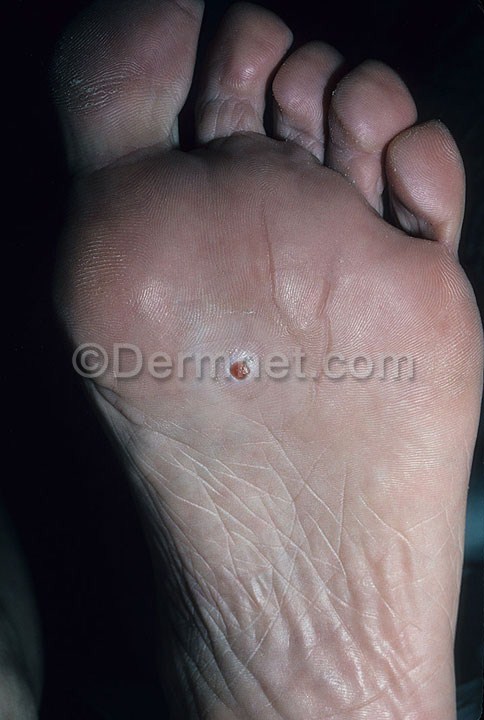
Disease: Vascular Tumors